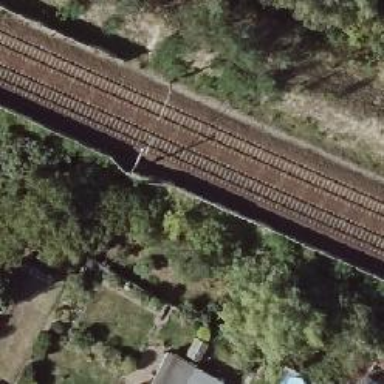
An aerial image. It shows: Milestone along the railway track with catenary mast.